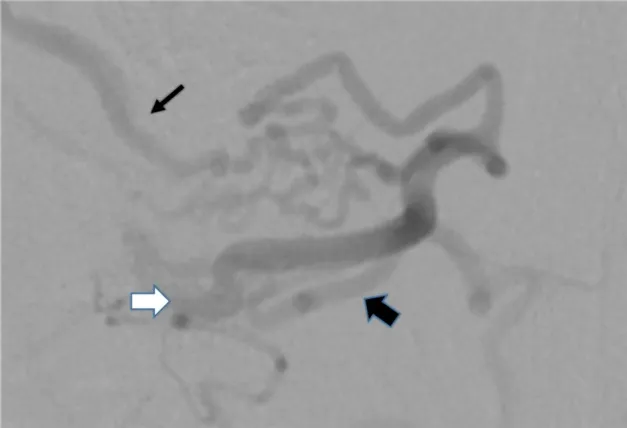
Case 1. Angiogram showing an abnormal blood vessel, with a shunt within the lipoma fed by the right sacral artery. The feeding artery (thick black arrow) can be seen entering the lipoma from the dorsal side, and passing the shunt(white arrow), and then entering the spinal canal via the juxtamedullary vein (thin black arrow).
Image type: radiology (ct)